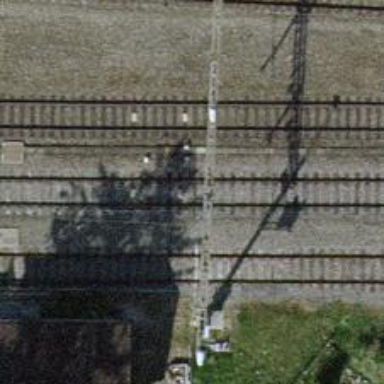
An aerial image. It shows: Railway signal.